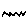
Label: zigzag